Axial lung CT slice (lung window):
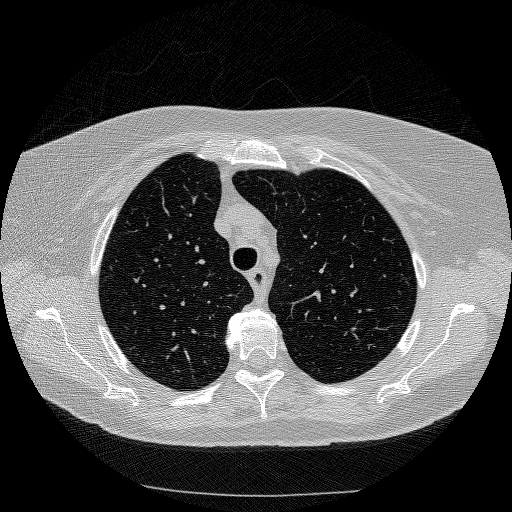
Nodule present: no